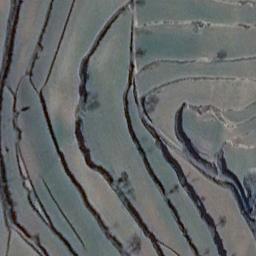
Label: terrace